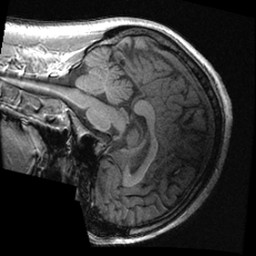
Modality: T1w
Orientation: sagittal
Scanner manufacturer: ge
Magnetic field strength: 3 T
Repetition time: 0.007008 s
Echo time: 0.002612 s